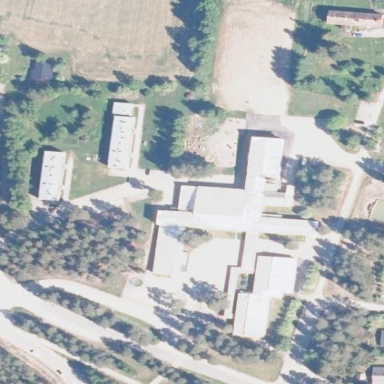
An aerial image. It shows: School.